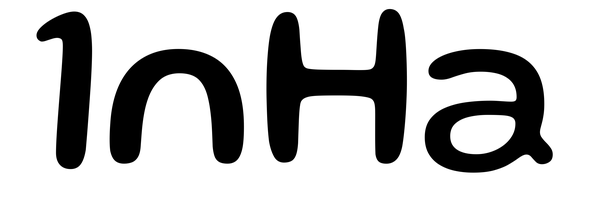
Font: Gluten_Regular